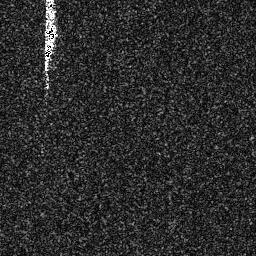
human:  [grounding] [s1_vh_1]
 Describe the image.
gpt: In the satellite image, there is  <ref>1 medium ship </ref> <box>[[15, 0, 23, 28, 0]]</box> located at top left.